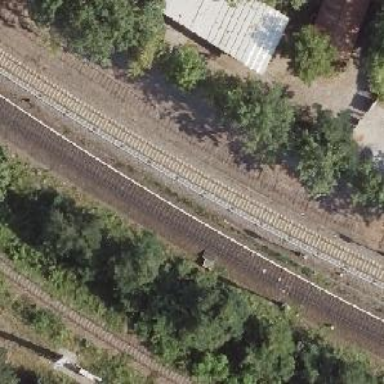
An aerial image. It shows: Light rail electrified railway.